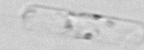
Label: Dactyliosolen_fragilissimus